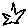
Label: star